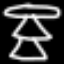
Label: hourglass